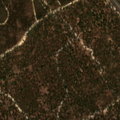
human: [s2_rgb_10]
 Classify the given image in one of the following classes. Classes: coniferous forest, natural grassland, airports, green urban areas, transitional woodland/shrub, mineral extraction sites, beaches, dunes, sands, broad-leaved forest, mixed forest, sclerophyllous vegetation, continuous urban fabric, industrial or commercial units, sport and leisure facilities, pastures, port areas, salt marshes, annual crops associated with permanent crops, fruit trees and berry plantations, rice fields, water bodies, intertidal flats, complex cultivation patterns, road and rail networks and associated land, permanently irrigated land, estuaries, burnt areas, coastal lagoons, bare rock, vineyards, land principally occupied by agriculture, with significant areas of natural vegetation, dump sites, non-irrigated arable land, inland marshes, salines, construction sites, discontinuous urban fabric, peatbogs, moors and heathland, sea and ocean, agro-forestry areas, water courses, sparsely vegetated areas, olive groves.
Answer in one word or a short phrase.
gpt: broad-leaved forest, transitional woodland/shrub